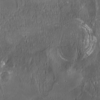
Label: not_dusty